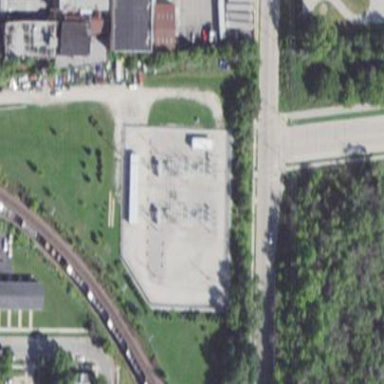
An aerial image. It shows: Power substation.